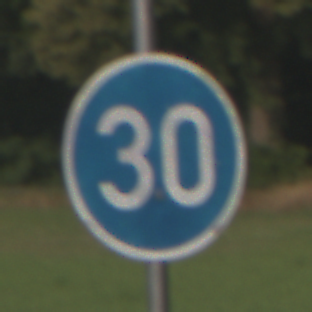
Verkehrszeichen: VorgeschriebeneMindestgeschwindigkeit
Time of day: SunriseSunset
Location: Outdoor (Nature)
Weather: PartlyCloudy
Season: NotSpecified
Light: Natural